Interaction volume radius: 5 \u00c5
Interaction volume height: 10 \u00c5
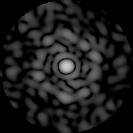
Disorder parameter: 0.7939